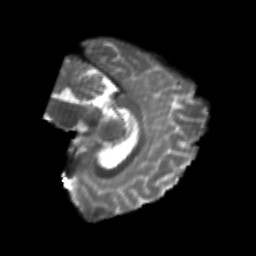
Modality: T2w
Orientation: sagittal
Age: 24
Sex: female
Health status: healthy
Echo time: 0.074 s